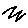
Label: zigzag